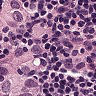
Metastatic tissue present: yes